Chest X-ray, PA view. Patient: 73 years old, sex F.
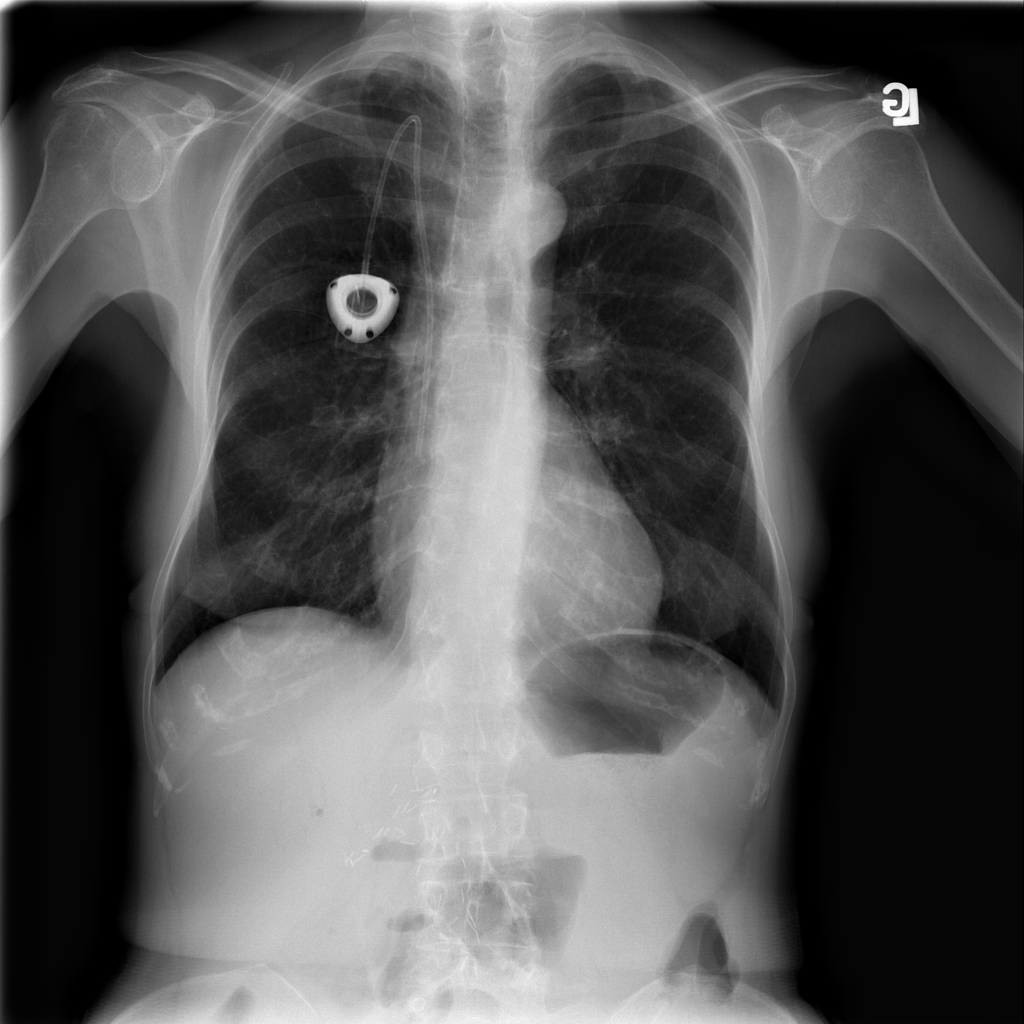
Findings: No Finding